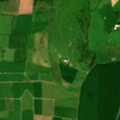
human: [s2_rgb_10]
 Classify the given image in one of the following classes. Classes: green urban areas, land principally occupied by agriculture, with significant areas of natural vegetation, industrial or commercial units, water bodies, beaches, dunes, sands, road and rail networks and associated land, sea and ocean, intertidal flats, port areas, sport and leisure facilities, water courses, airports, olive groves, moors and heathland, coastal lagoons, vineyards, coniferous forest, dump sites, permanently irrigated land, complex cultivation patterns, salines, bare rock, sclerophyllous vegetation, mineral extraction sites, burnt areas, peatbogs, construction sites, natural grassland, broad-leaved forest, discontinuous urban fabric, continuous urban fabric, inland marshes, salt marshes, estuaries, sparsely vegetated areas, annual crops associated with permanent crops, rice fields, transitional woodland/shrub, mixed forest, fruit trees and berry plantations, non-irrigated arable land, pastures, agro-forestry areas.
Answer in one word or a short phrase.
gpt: pastures, land principally occupied by agriculture, with significant areas of natural vegetation, coniferous forest